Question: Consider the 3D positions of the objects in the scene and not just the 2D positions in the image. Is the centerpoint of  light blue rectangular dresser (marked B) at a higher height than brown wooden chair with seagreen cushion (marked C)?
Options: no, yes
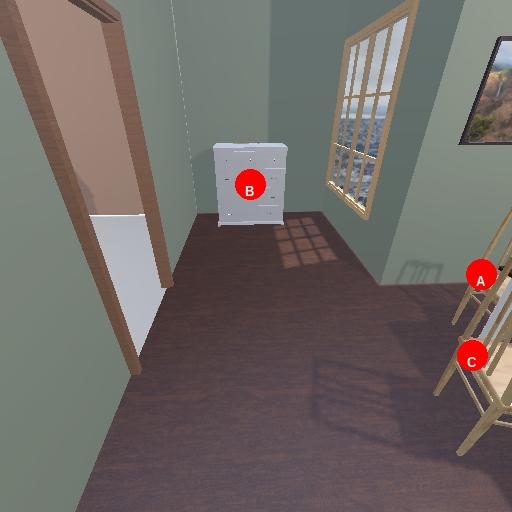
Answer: no